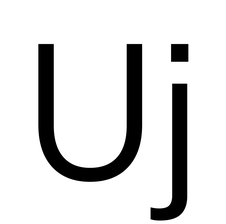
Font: InstrumentSans_Regular